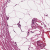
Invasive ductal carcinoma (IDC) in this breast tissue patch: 0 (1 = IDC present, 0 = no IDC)